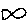
Label: fish